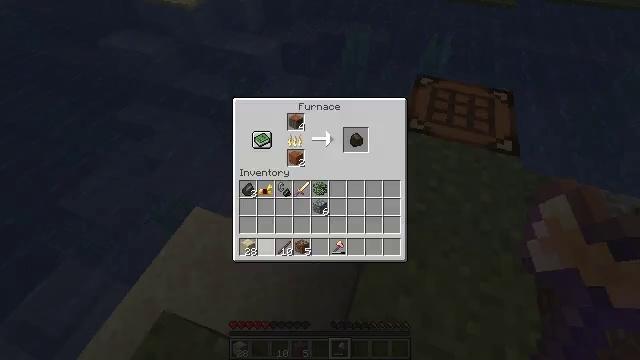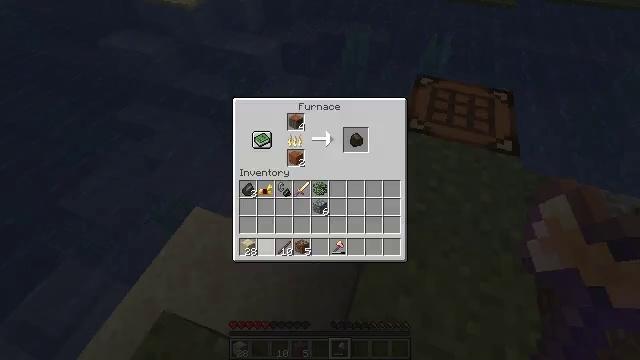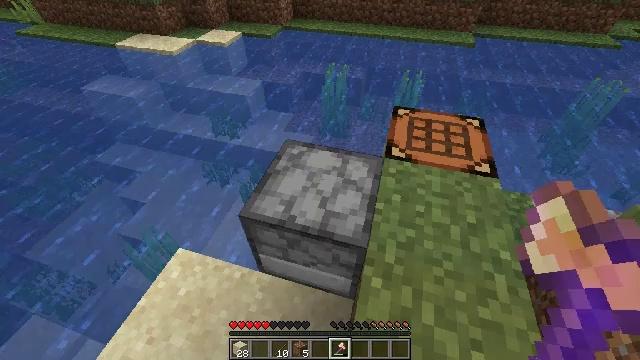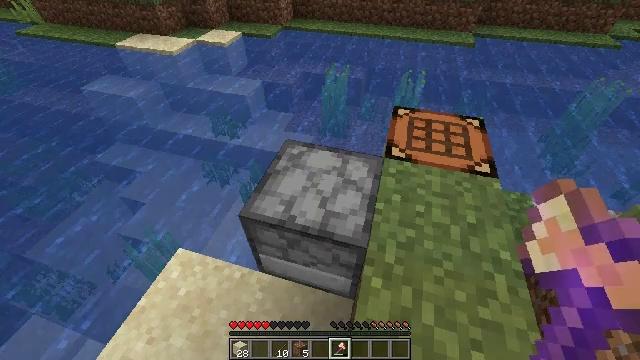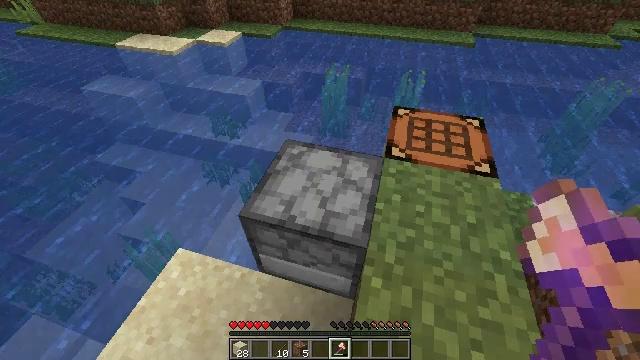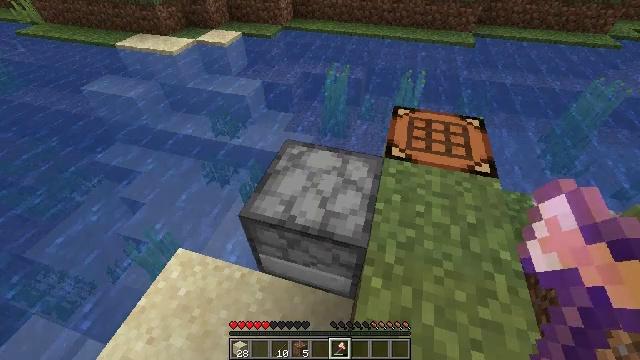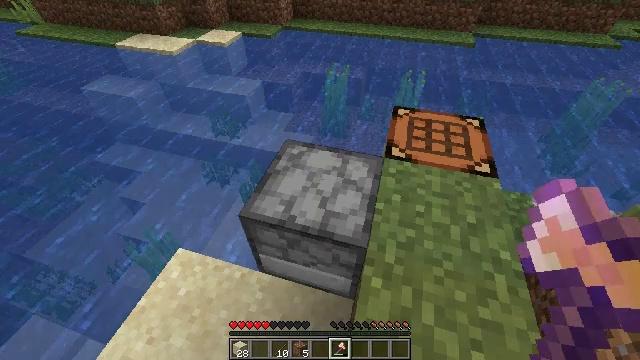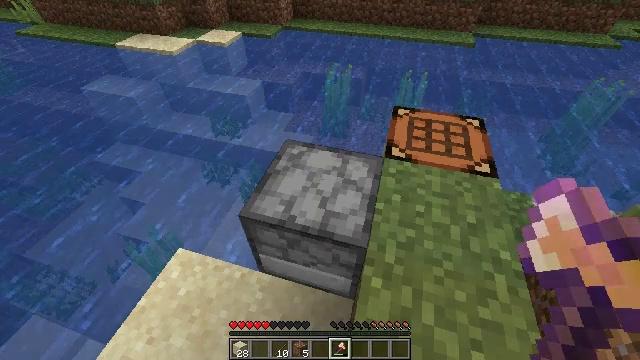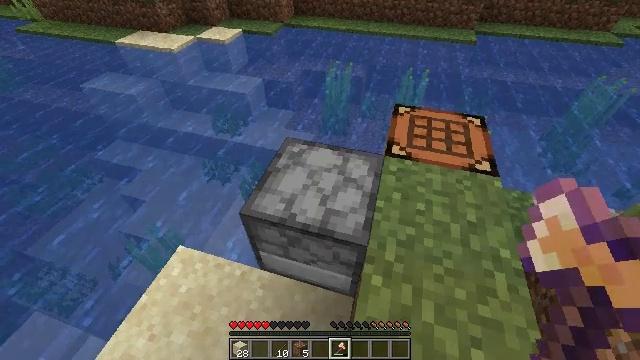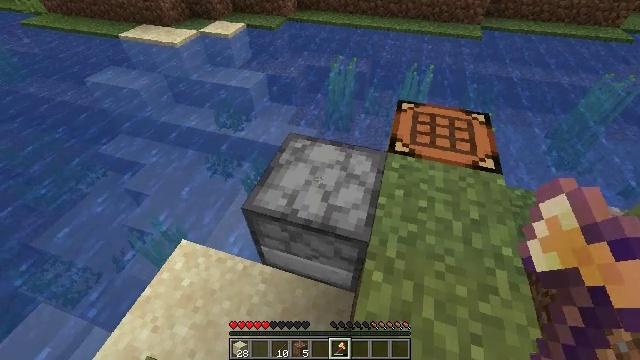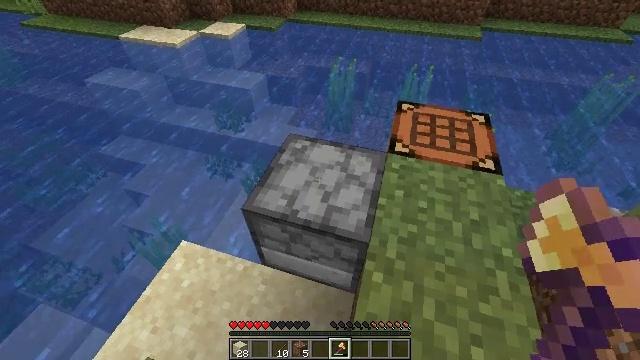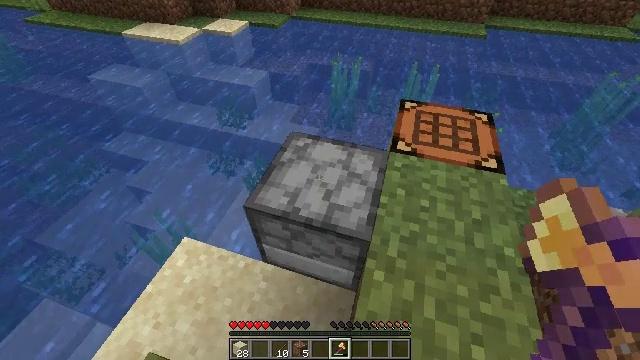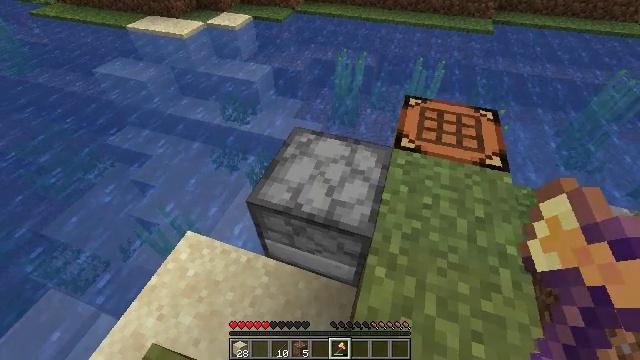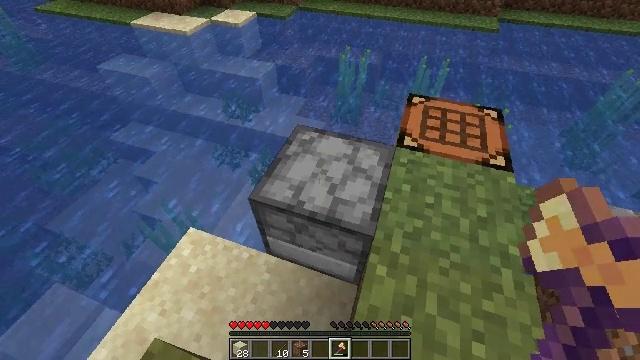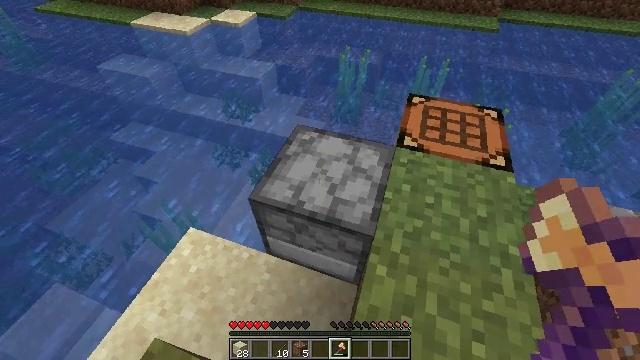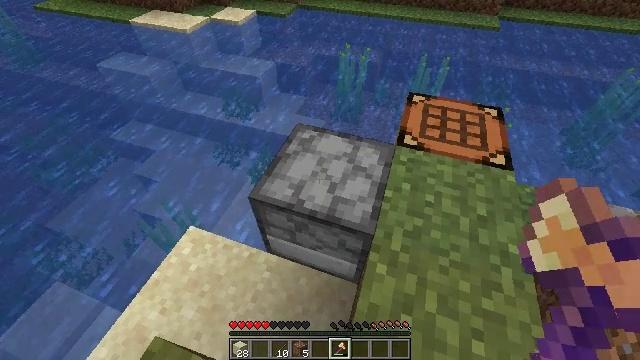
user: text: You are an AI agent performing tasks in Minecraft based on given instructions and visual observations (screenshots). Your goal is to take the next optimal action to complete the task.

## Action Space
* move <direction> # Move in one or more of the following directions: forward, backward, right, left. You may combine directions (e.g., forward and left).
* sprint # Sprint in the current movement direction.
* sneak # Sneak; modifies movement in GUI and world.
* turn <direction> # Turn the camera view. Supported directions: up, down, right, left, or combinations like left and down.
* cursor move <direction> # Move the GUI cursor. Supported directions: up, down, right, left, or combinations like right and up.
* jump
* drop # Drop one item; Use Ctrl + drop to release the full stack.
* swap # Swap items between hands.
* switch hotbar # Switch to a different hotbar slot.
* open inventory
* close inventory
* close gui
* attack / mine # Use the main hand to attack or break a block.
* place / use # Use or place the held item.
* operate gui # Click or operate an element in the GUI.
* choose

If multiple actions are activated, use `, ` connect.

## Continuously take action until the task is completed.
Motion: motion action
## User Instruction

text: Trim the tree by mining the acacia leaves.
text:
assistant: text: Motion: sneak, operate gui, open gui
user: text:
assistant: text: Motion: sneak, cursor move right and up, operate gui
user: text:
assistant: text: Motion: close gui
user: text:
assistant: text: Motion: no_op
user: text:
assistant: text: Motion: no_op
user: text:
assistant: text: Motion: no_op
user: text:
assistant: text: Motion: no_op
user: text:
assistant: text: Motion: no_op
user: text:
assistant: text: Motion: no_op
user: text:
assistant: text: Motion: no_op
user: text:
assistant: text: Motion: no_op
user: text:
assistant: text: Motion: no_op
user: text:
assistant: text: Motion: no_op
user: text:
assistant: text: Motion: no_op
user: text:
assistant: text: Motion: no_op
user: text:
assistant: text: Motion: no_op
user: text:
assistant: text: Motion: no_op
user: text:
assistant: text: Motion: no_op
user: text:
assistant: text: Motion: turn down
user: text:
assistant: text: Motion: no_op
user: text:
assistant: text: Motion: no_op
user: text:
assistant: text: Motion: no_op
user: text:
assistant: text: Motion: no_op
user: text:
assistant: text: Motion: no_op
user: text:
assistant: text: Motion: use / place
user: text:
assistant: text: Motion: use / place
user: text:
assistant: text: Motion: use / place
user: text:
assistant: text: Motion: no_op
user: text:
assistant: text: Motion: no_op
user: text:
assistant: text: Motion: open gui